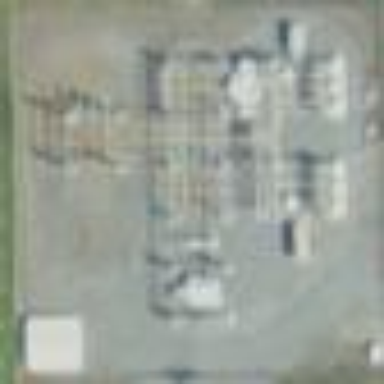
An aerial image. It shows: Industrial power substation enclosed by fence.